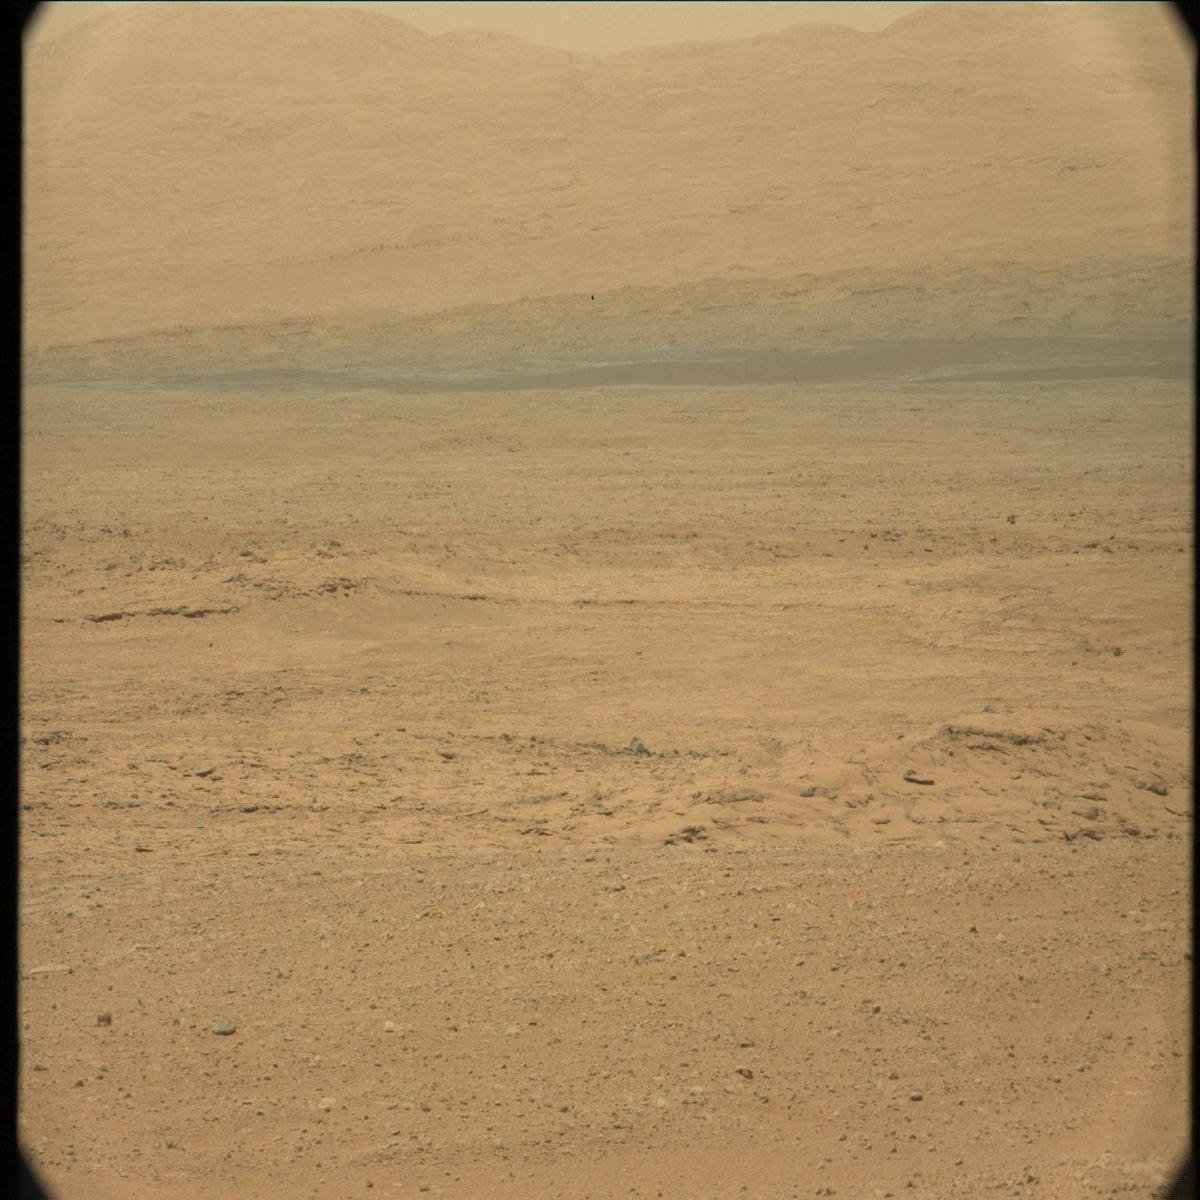
Terrain classes present: Bedrock, Ridge, Rock, Sand / Soil, Sky